Question: As a part of project implementation,I have done:
1. Generete DSA keys
2. Encrypt the private key using AES
3. Save into the file
4. Open the file and read the encrypted private key
5. I tried to convert the read value into primary key format
'''
import java.security.spec.EncodedKeySpec;
import java.security.spec.PKCS8EncodedKeySpec;
import java.security.Security;
import java.io.File;
import java.security.KeyFactory;
import java.security.PrivateKey;
import java.security.Signature;
import java.security.spec.PKCS8EncodedKeySpec;
import java.io.*;
import java.security.*;
import java.util.logging.Level;
import java.util.logging.Logger;
import javax.crypto.BadPaddingException;
import javax.crypto.Cipher;
import javax.crypto.IllegalBlockSizeException;
import javax.crypto.NoSuchPaddingException;
import javax.crypto.spec.SecretKeySpec;
public class Pgm {
public static void main(String[] args) {
try {
KeyPairGenerator dsa = KeyPairGenerator.getInstance("DSA");
SecureRandom random = new SecureRandom();
dsa.initialize(1024, random);
KeyPair keypair = dsa.generateKeyPair();
PrivateKey privateKey = (PrivateKey) keypair.getPrivate();
byte[] key = "u1iw&a".getBytes();
Key aesKey = new SecretKeySpec(key, "AES");
Cipher cipher = Cipher.getInstance("AES");
String currentDir = System.getProperty("user.dir");
// encrypt the text
cipher.init(Cipher.ENCRYPT_MODE, aesKey);
byte[] abc = privateKey.getEncoded();
byte[] encrypted = cipher.doFinal(abc);
// System.out.println("len="+encrypted.length());
File dir = new File(currentDir);
File private_file = new File(dir, "privatekey.txt");
if (!private_file.exists()) {
private_file.createNewFile();
}
FileOutputStream fileos = new FileOutputStream(private_file);
ObjectOutputStream objectos = new ObjectOutputStream(fileos);
objectos.writeObject(encrypted);
objectos.close();
fileos.close();
File file_private = new File(dir, "privatekey.txt");
FileInputStream fileo = new FileInputStream(file_private);
ObjectInputStream objos = new ObjectInputStream(fileo);
Object obj = objos.readObject();
byte[] encrypted1 = (byte[]) obj;
cipher.init(Cipher.DECRYPT_MODE, aesKey);
String decrypted = new String(cipher.doFinal(encrypted1));
if (decrypted.equals(new String(abc)))
System.out.println("true");
else
System.out.println("false");
Signature tosign = Signature.getInstance("DSA");
byte[] val = decrypted.getBytes();
KeyFactory generator = KeyFactory.getInstance("DSA");
EncodedKeySpec privateKeySpec = new PKCS8EncodedKeySpec(val);
PrivateKey privatekey1 = generator.generatePrivate(privateKeySpec);
tosign.initSign(privatekey1);
} catch (Exception e) {
System.out.println("failed");
e.printStackTrace();
}
}
}
'''
While I am trying to execute the above code, it shows the following error!

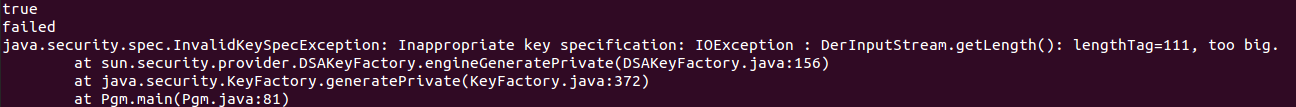
Answer: Ciphertext and keys should both consist of random bytes. Neither one of them can be represented 1:1 with a string. Not all bytes may represent valid encodings for a specific <URL>.
Instead you should use byte arrays directly. If you require actual text, use either hexadecimals or base 64 <URL>.
Your code using ciphertext as bytes and a key specified in hexadecimals:
'''
import java.io.File;
import java.io.FileInputStream;
import java.io.FileOutputStream;
import java.io.ObjectInputStream;
import java.io.ObjectOutputStream;
import java.security.Key;
import java.security.KeyFactory;
import java.security.KeyPair;
import java.security.KeyPairGenerator;
import java.security.PrivateKey;
import java.security.SecureRandom;
import java.security.Signature;
import java.security.spec.EncodedKeySpec;
import java.security.spec.PKCS8EncodedKeySpec;
import java.util.Arrays;
import javax.crypto.Cipher;
import javax.crypto.spec.SecretKeySpec;
import codec.Hex;
public class Pgm {
public static void main(String[] args) {
try {
KeyPairGenerator dsa = KeyPairGenerator.getInstance("DSA");
SecureRandom random = new SecureRandom();
dsa.initialize(1024, random);
KeyPair keypair = dsa.generateKeyPair();
PrivateKey privateKey = (PrivateKey) keypair.getPrivate();
byte[] key = Hex.decode("000102030405060708090A0B0C0D0E0F");
Key aesKey = new SecretKeySpec(key, "AES");
Cipher cipher = Cipher.getInstance("AES");
String currentDir = System.getProperty("user.dir");
// encrypt the text
cipher.init(Cipher.ENCRYPT_MODE, aesKey);
byte[] abc = privateKey.getEncoded();
byte[] encrypted = cipher.doFinal(abc);
// System.out.println("len="+encrypted.length());
File dir = new File(currentDir);
File private_file = new File(dir, "privatekey.txt");
if (!private_file.exists()) {
private_file.createNewFile();
}
FileOutputStream fileos = new FileOutputStream(private_file);
ObjectOutputStream objectos = new ObjectOutputStream(fileos);
objectos.writeObject(encrypted);
objectos.close();
fileos.close();
File file_private = new File(dir, "privatekey.txt");
FileInputStream fileo = new FileInputStream(file_private);
ObjectInputStream objos = new ObjectInputStream(fileo);
Object obj = objos.readObject();
byte[] encrypted1 = (byte[]) obj;
cipher.init(Cipher.DECRYPT_MODE, aesKey);
byte[] decrypted = cipher.doFinal(encrypted1);
if (Arrays.equals(decrypted, abc))
System.out.println("true");
else
System.out.println("false");
Signature tosign = Signature.getInstance("DSA");
KeyFactory generator = KeyFactory.getInstance("DSA");
EncodedKeySpec privateKeySpec = new PKCS8EncodedKeySpec(decrypted);
PrivateKey privatekey1 = generator.generatePrivate(privateKeySpec);
tosign.initSign(privatekey1);
} catch (Exception e) {
System.out.println("failed");
e.printStackTrace();
}
}
}
'''